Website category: university
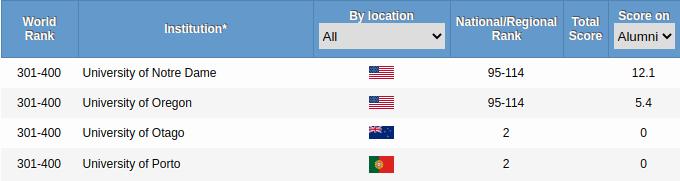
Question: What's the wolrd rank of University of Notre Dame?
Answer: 301-400

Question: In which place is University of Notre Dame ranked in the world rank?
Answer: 301-400

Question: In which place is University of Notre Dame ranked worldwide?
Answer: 301-400

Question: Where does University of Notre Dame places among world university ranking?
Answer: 301-400

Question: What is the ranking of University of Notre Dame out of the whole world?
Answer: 301-400

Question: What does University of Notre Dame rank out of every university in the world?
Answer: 301-400

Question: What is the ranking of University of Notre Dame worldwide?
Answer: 301-400

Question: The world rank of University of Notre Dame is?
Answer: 301-400

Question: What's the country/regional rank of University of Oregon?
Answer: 95-114

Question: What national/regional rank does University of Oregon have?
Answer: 95-114

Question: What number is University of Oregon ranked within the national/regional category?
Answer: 95-114

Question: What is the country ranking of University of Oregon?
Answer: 95-114

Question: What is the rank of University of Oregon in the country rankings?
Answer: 95-114

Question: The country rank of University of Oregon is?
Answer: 95-114

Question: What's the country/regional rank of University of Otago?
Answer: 2

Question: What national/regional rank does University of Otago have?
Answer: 2

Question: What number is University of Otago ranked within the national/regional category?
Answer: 2

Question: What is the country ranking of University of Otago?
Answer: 2

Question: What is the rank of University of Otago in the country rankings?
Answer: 2

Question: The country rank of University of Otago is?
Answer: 2

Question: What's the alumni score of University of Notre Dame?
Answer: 12.1

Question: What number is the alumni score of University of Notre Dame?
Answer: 12.1

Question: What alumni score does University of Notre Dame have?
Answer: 12.1

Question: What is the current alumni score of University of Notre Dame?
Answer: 12.1

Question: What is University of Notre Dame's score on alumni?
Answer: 12.1

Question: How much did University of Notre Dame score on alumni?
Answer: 12.1

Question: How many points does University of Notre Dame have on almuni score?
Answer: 12.1

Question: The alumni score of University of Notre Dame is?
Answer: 12.1

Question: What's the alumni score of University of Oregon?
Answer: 5.4

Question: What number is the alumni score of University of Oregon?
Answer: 5.4

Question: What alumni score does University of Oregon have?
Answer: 5.4

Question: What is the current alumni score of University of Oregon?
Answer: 5.4

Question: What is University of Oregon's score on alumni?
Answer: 5.4

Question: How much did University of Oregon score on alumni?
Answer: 5.4

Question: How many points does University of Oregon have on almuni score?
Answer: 5.4

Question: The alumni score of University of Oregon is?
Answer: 5.4

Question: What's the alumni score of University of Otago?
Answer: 0

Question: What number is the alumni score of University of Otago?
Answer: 0

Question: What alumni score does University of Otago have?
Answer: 0

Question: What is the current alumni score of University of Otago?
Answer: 0

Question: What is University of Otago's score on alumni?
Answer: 0

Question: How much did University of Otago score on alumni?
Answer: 0

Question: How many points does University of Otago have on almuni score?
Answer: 0

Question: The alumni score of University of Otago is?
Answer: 0

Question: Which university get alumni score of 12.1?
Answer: University of Notre Dame

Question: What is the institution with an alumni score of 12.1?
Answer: University of Notre Dame

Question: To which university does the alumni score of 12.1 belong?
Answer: University of Notre Dame

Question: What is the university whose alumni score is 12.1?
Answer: University of Notre Dame

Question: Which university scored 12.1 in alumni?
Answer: University of Notre Dame

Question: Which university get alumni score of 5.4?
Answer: University of Oregon

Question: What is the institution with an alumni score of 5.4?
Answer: University of Oregon

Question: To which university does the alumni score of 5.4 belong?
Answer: University of Oregon

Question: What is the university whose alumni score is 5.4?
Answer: University of Oregon

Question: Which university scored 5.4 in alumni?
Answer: University of Oregon